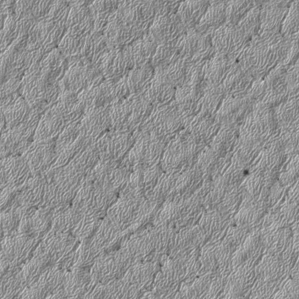
Label: frost